Interaction volume radius: 10 \u00c5
Interaction volume height: 15 \u00c5
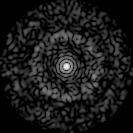
Disorder parameter: 0.8537